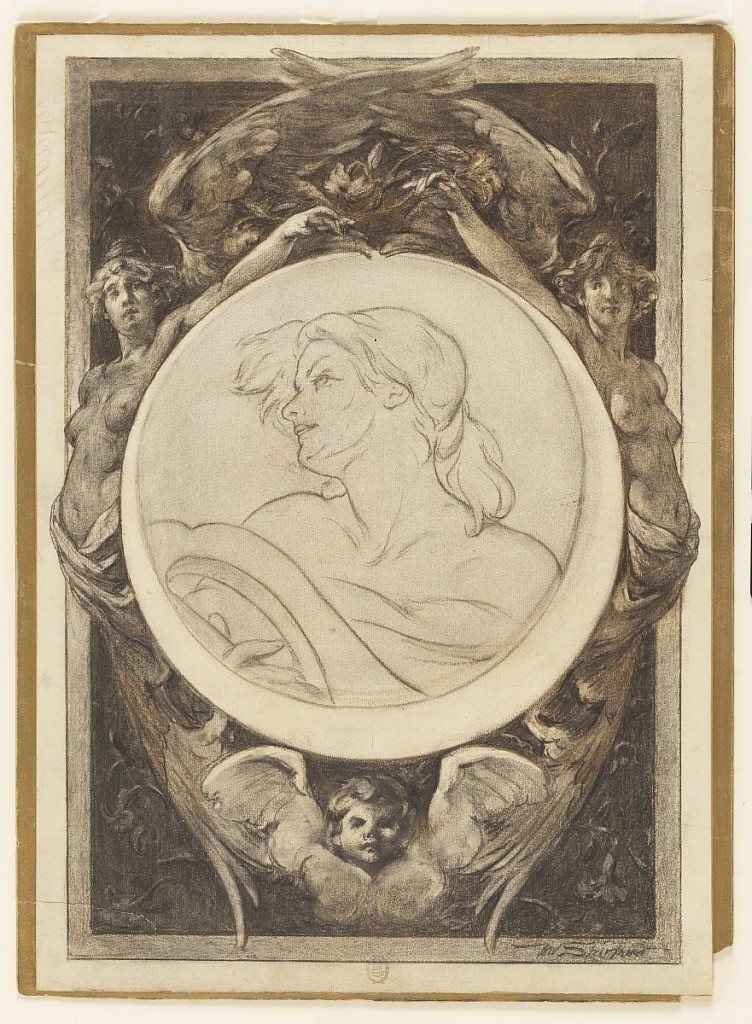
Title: Woman with Lyre
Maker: Walter Shirlaw, American, b. Scotland, 1838–1909
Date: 1875–80
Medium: Black and brown crayon, charcoal on on off-white laid paper
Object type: Drawing
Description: At center, within a circular frame, a bust of a woman holding the head of a lyre with her right hand. The female figure is shown against an oblong narrow background framed by a moulding consisting of two outstretched female angels, their wings crossing at upper center. Below, the head of a putti and wings. Vegetal and floral motifs in the background, two series of rectangular framing lines.